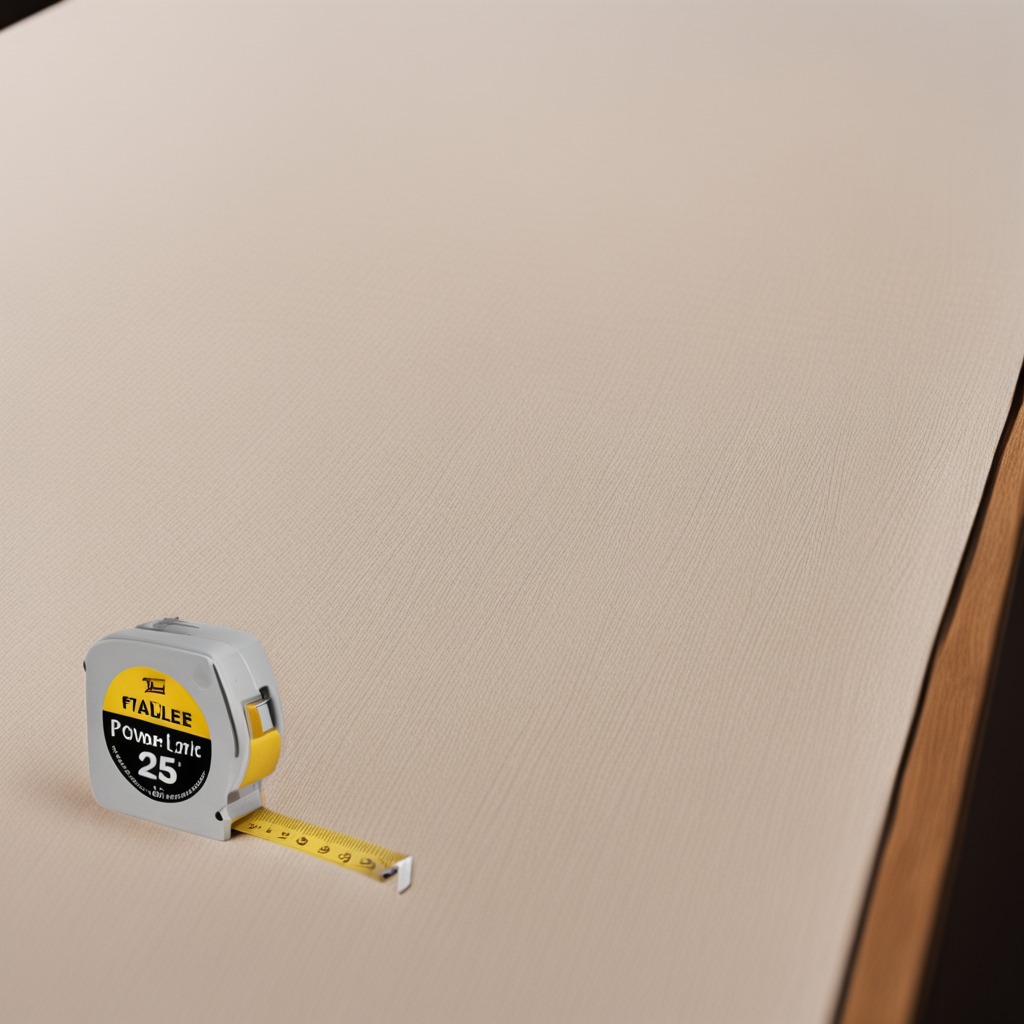
A measuring tape is lying on the wooden table.